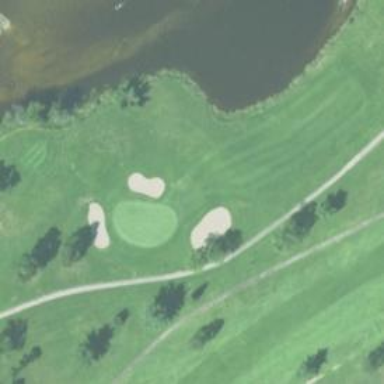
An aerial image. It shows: View of golf hole.